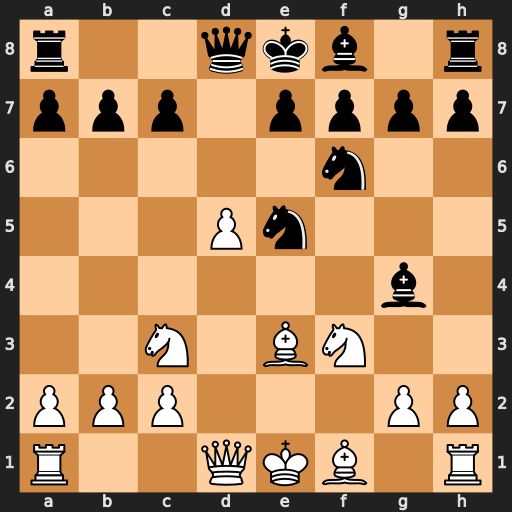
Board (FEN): r2qkb1r/ppp1pppp/5n2/3Pn3/6b1/2N1BN2/PPP3PP/R2QKB1R
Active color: w
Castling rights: KQkq
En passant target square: -
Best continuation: Nxe5 Bxd1 Bb5+ c6 dxc6